Field crop: tomato
Growth stage: 1
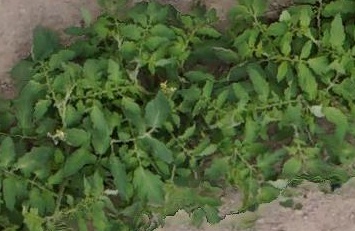
Species: tomato